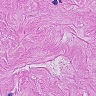
Metastatic tissue present: yes